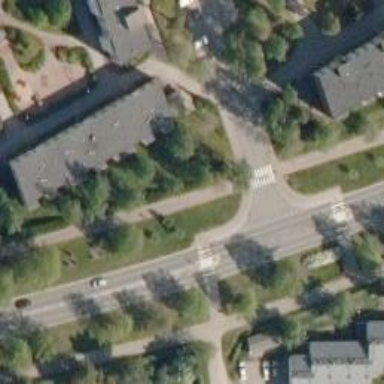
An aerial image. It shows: Asphalt cycleway.